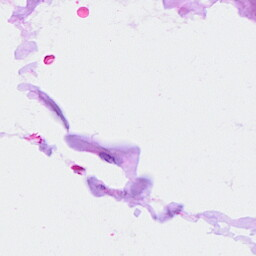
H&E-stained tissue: Ovarian